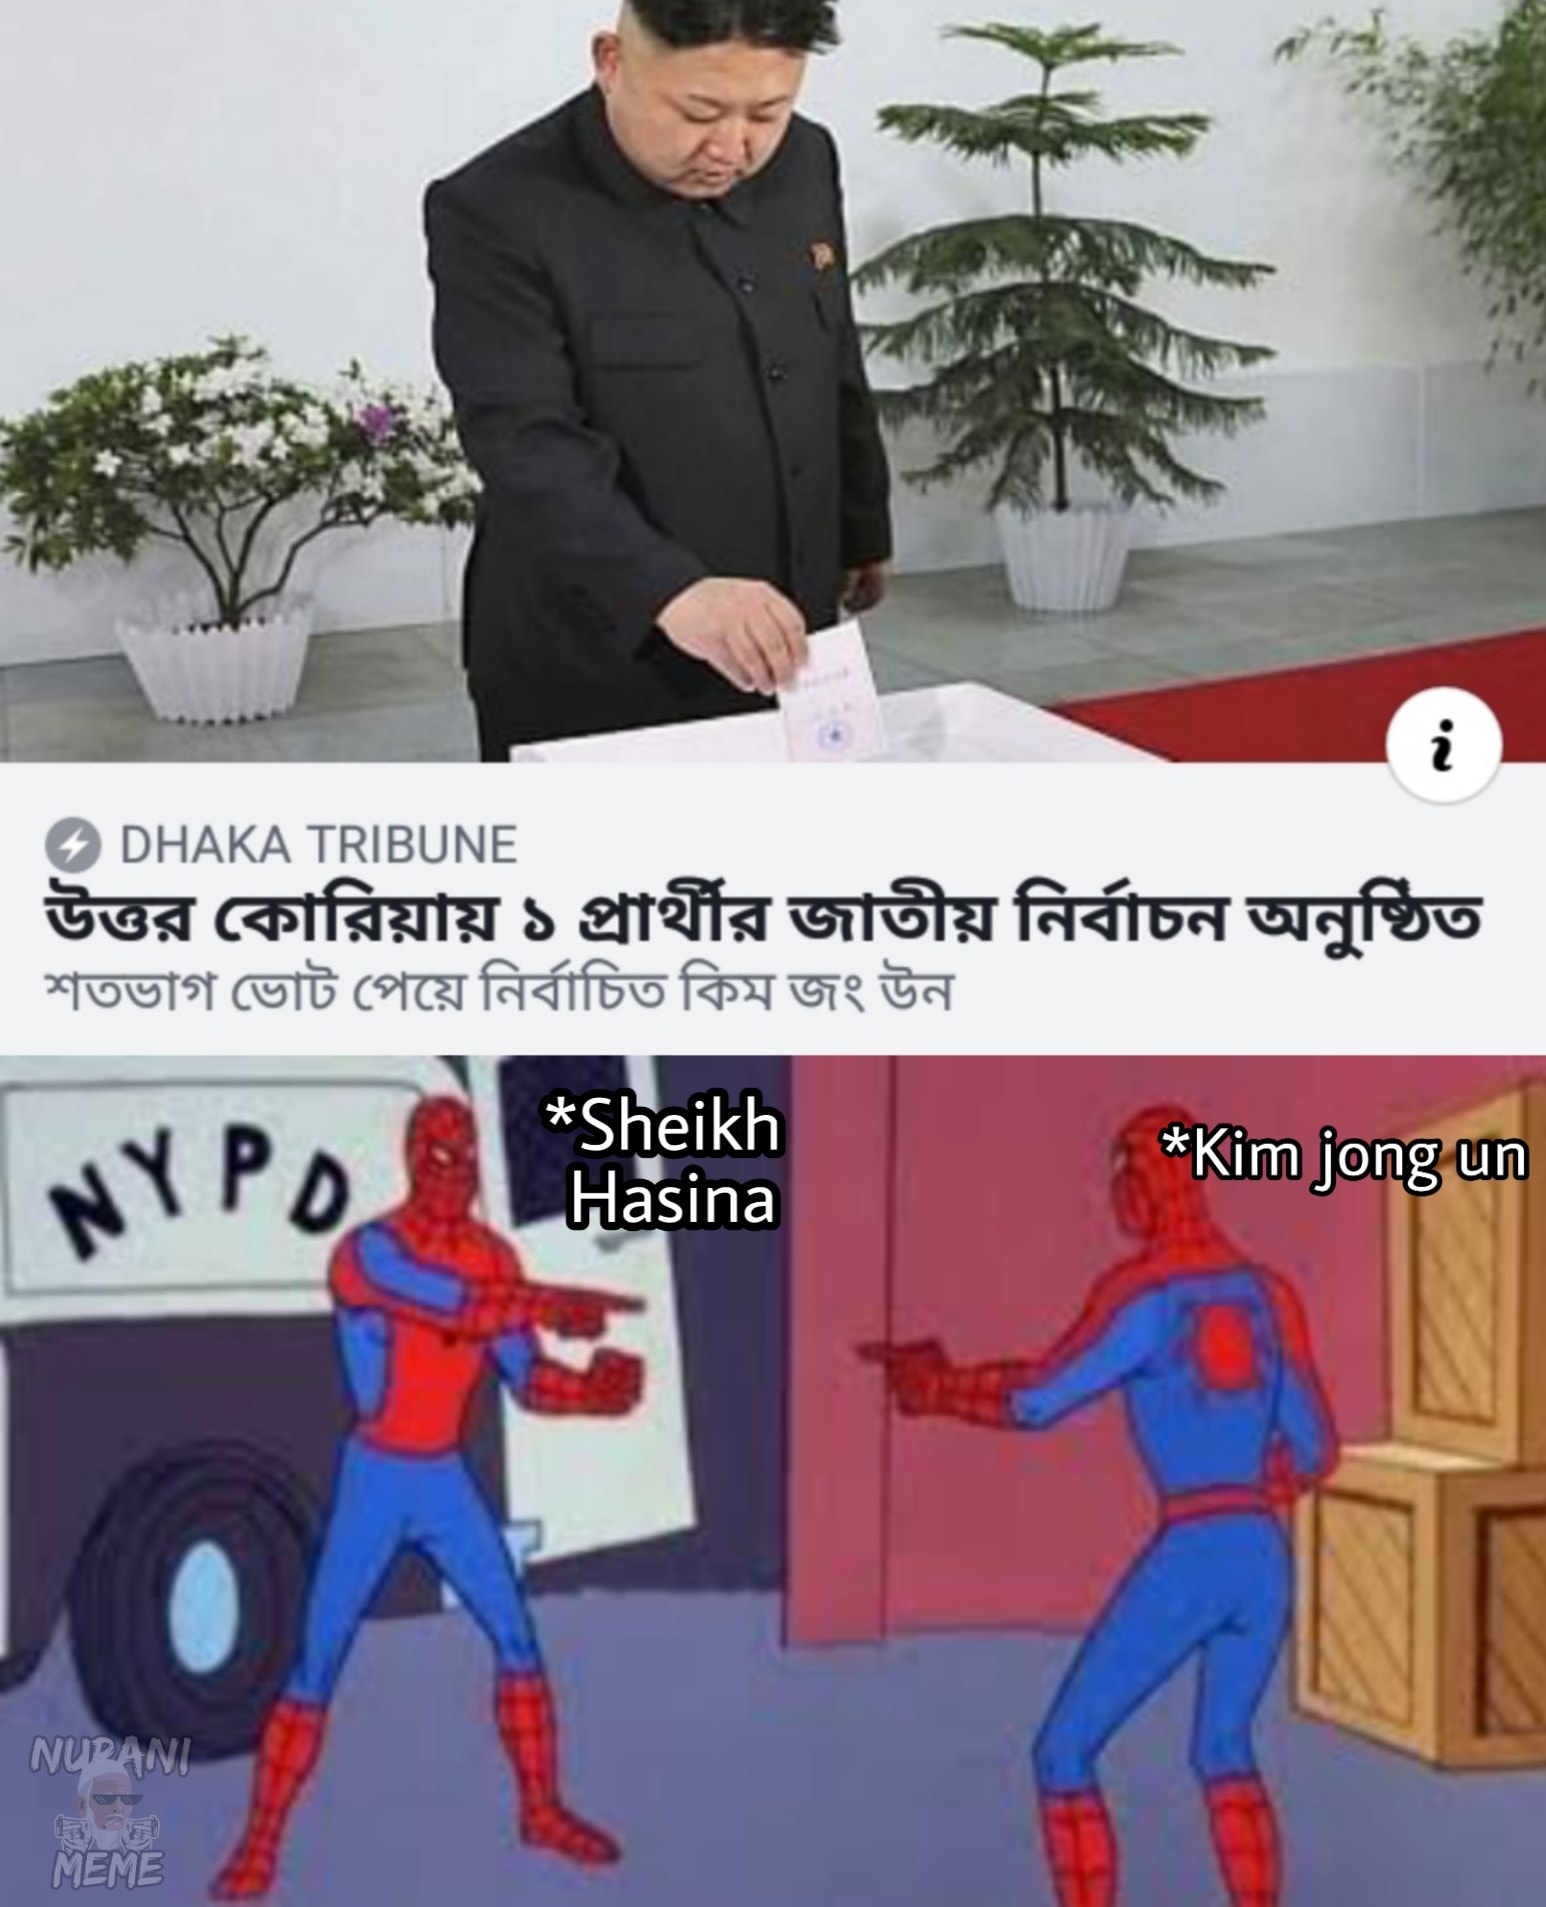
Caption: উত্তর কোরিয়ায় ১ প্রার্থীর জাতীয় নির্বাচন অনুষ্ঠিত   শতভাগ ভোট পেয়ে নির্বাচিত কিম জং উন     *Sheikh Hasina    *Kim jong un
Label: hate